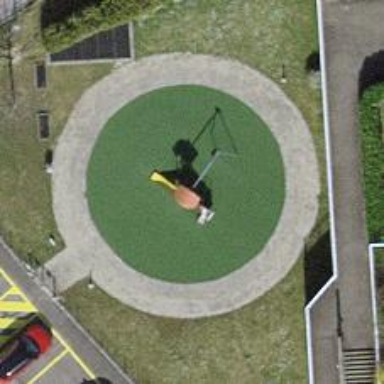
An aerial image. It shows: Playground featuring slide.